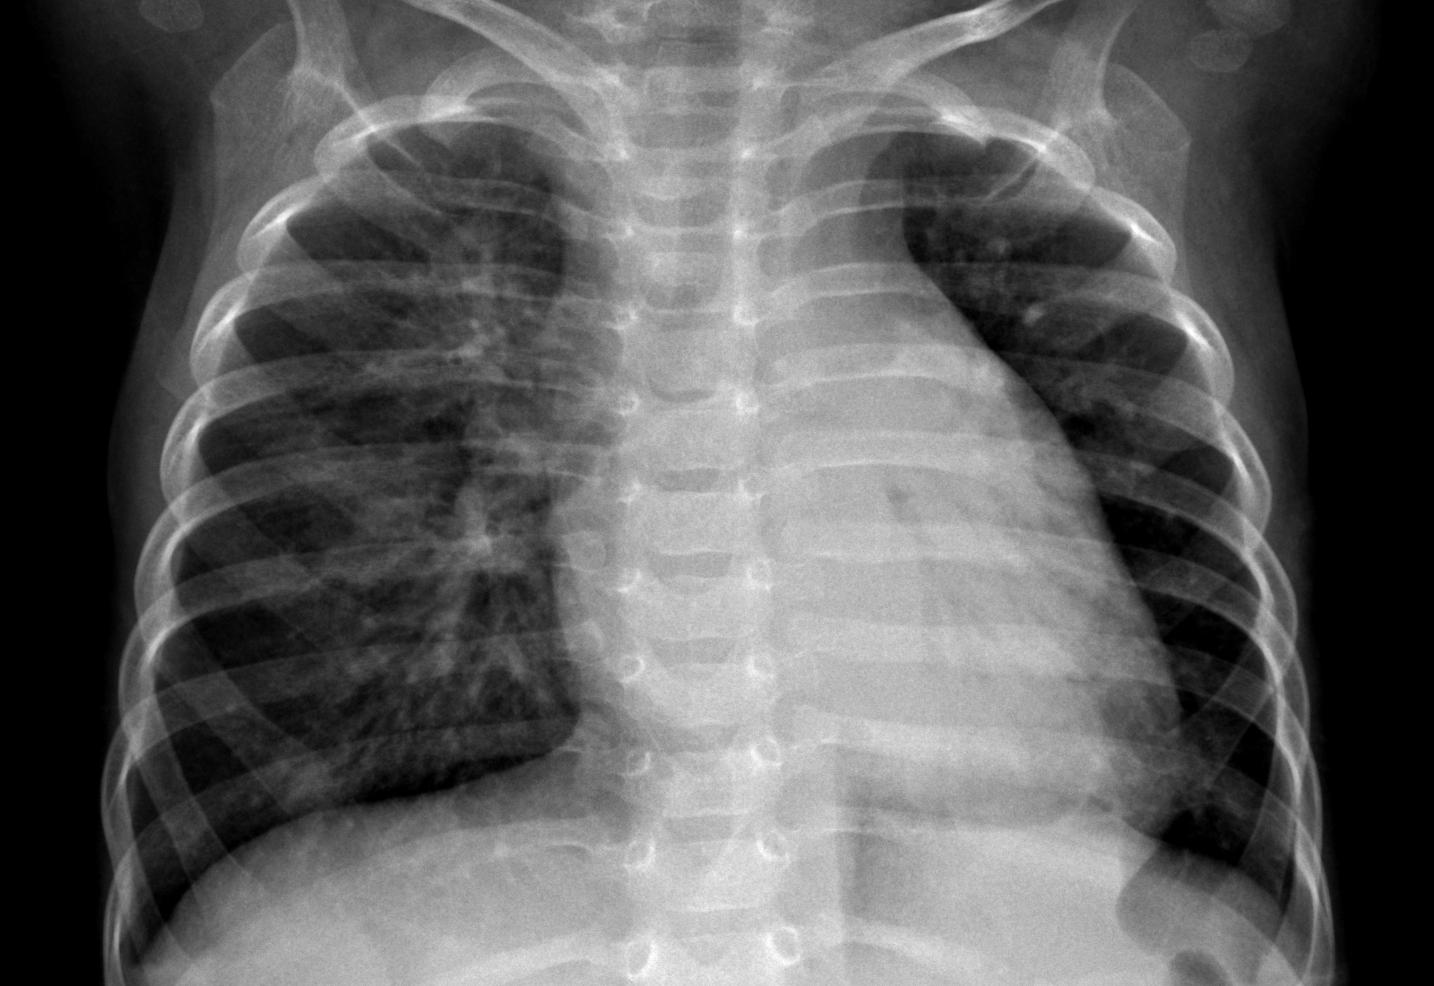
Diagnosis: PNEUMONIA